Interaction volume radius: 5 \u00c5
Interaction volume height: 30 \u00c5
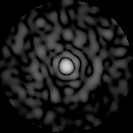
Disorder parameter: 0.8501